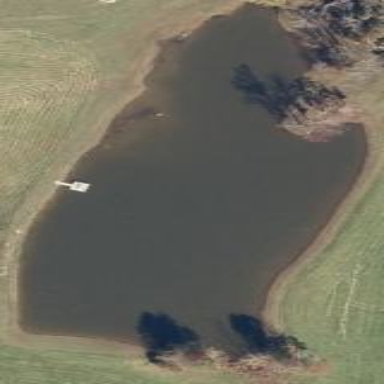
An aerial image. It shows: Pond with natural water.